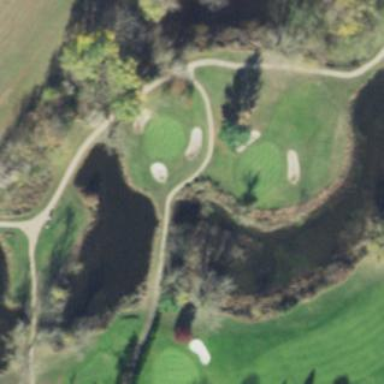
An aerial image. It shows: Golf rough area.